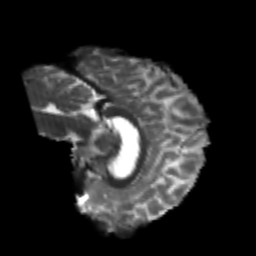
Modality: T2w
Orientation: sagittal
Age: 23
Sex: male
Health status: healthy
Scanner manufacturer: philips
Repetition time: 7.388 s
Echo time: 0.08599 s